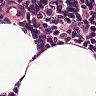
Metastatic tissue present: no